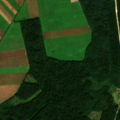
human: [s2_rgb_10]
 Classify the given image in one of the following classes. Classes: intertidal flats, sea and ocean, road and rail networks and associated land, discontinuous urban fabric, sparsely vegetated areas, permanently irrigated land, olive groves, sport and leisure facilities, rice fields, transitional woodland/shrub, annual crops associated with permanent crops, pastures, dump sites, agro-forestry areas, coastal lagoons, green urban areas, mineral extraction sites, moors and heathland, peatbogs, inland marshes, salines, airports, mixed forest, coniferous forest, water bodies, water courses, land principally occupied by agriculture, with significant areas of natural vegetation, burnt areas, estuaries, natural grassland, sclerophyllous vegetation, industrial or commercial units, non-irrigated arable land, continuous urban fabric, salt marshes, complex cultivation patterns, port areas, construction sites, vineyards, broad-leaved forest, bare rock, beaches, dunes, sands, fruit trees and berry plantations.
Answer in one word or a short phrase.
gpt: non-irrigated arable land, pastures, land principally occupied by agriculture, with significant areas of natural vegetation, coniferous forest, mixed forest